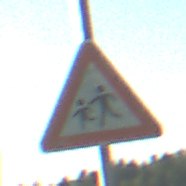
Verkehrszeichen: KinderRechts
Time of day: MorningAfternoon
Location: Outdoor (Nature)
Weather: PartlyCloudy
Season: NotSpecified
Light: Natural